Interaction volume radius: 5 \u00c5
Interaction volume height: 10 \u00c5
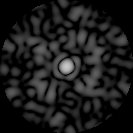
Disorder parameter: 0.841